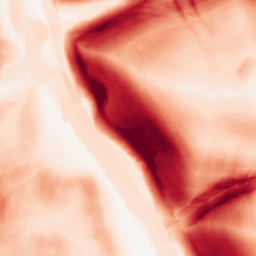
Category: morphological
Decomposition family: morphological_gradient
Decomposition parameters: size: 15
shape: square
Upsampling method: bicubic
Upsampling parameters: scale: 2
Upsampling scale: 2